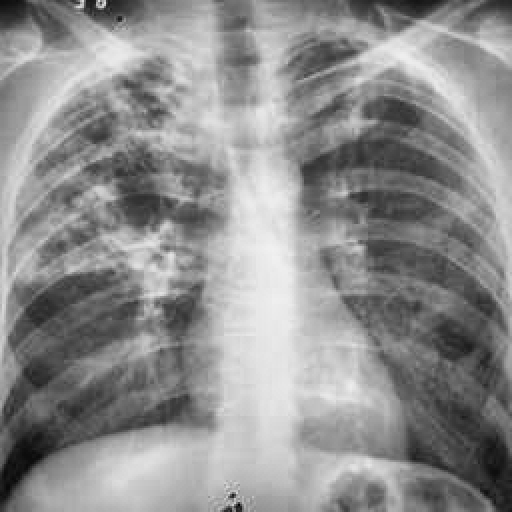
Finding: TUBERCULOSIS